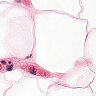
Metastatic tissue present: no